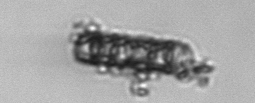
Label: Paralia_sulcata